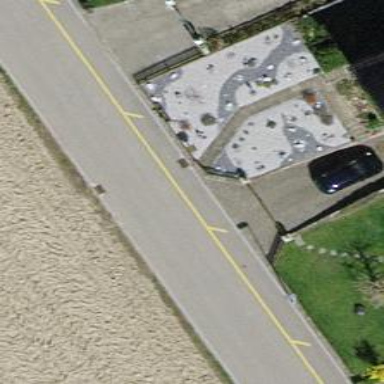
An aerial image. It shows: Asphalt road in residential area.